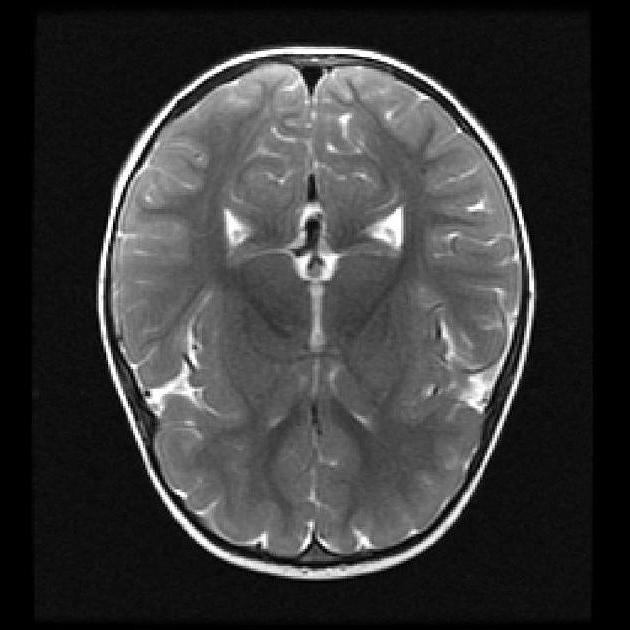
Label: notumor